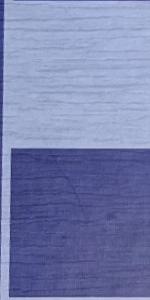
Label: Empty